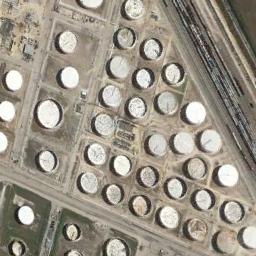
Label: storage tanks